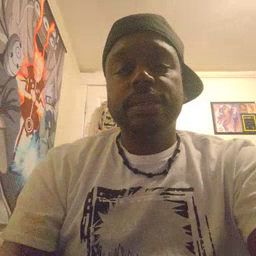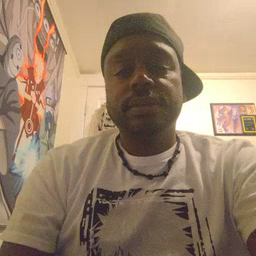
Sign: cry